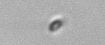
Label: nanoplankton_mix